已知 \(A\)、\(B\) 是椭圆 \(E: \dfrac{x^2}{a^2} + y^2 = 1(a>1)\) 的左、右顶点，椭圆 \(E\) 的长轴长是短轴长的 2 倍，点 \(M(m,0)(m>0)\) 与椭圆上的点的距离的最小值为 1.

\vspace{0.5em}

(1) 求椭圆的离心率和标准方程;

\vspace{0.5em}

(2) 求点 \(M\) 的坐标;

\vspace{0.5em}

(3) 过点 \(M\) 作直线 \(l\) 交椭圆 \(E\) 于 \(C\)、\(D\) 两点（与 \(A\)、\(B\) 不重合），连接 \(AC\)、\(BD\) 交于点 \(G\). 证明：点 \(G\) 在定直线上;

\vspace{1em}
【解答】
\textbf{【答案】}
(1) 离心率为 \(\dfrac{\sqrt{3}}{2}\)，标准方程为 \(\dfrac{x^2}{4} + y^2 = 1\)

(2) \(M(3,0)\)

(3) 证明见解析

\vspace{1em}

\textbf{【知识点】}
椭圆中的定直线、求椭圆的离心率或离心率的取值范围、根据椭圆的有界性求范围或最值、根据 \(a\)、\(b\)、\(c\) 求椭圆标准方程

\vspace{1em}

\textbf{【分析】}
(1) 根据椭圆的几何性质可求出 \(a\) 的值，进而可求得 \(c\) 的值，由此可得出椭圆 \(E\) 的离心率及其标准方程;

(2) 设 \(P(x_0,y_0)\)，利用两点间距离公式得 \(|PM| = \sqrt{\dfrac{3}{4}\left(x_0 - \dfrac{4}{3}m\right)^2 - \dfrac{1}{3}m^2 + 1}\)，然后根据 \(0 < m \le \dfrac{3}{2}\)、\(m > \dfrac{3}{2}\) 分类讨论求解即可;

(3) 设直线 \(l\) 的方程为 \(x = ty + 3\)，\(C(x_1,y_1)\)、\(D(x_2,y_2)\)，与椭圆方程联立方程，结合韦达定理得 \(y_1 + y_2 = -\dfrac{6}{5}ty_1y_2\)，写出直线 \(AC\)、\(BD\) 的方程，进而求解即可;

\vspace{1em}

\textbf{【详解】}

(1) 由题意可知，椭圆 \(E: \dfrac{x^2}{a^2} + y^2 = 1(a>1)\) 的长轴长为 \(2a\)，短轴长为 \(2\)，

由题意可得 \(a = 2\)，则 \(c = \sqrt{a^2 - 1} = \sqrt{3}\)，

因此，椭圆 \(E\) 的离心率为 \(e = \dfrac{c}{a} = \dfrac{\sqrt{3}}{2}\)，其标准方程为 \(\dfrac{x^2}{4} + y^2 = 1\).

\vspace{1em}

(2) 设 \(P(x_0,y_0)\) 是椭圆上一点，则 \(x_0^2 + 4y_0^2 = 4\)，

因为
\[
|PM| = \sqrt{(m - x_0)^2 + y_0^2} = \sqrt{x_0^2 - 2mx_0 + m^2 + 1 - \dfrac{x_0^2}{4}}
= \sqrt{\dfrac{3}{4}x_0^2 - 2mx_0 + m^2 + 1}
= \sqrt{\dfrac{3}{4}\left(x_0 - \dfrac{4m}{3}\right)^2 - \dfrac{1}{3}m^2 + 1}\
(-2 \le x_0 \le 2)
\]

若 \(0 < m \le \dfrac{3}{2}\) 时，则 \(0 < \dfrac{4m}{3} \le 2\)，\(|PM|_{\min} = \sqrt{1 - \dfrac{1}{3}m^2} = 1\)，解得 \(m = 0\)（舍去），

若 \(m > \dfrac{3}{2}\) 时，则 \(\dfrac{4m}{3} > 2\)，则 \(|PM|_{\min} = \sqrt{\dfrac{3}{4} \cdot 4 - 4m + m^2 + 1} = 1\)，解得 \(m = 1\)（舍去）或 \(m = 3\)，

所以 \(M\) 点的坐标为 \((3,0)\).

\vspace{1em}

(3) 设直线 \(l\) 的方程为 \(x = ty + 3\)，\(C(x_1,y_1)\)、\(D(x_2,y_2)\)，

由
\[
\begin{cases}
x = ty + 3 \\
\dfrac{x^2}{4} + y^2 = 1
\end{cases}
\]
得 \((t^2 + 4)y^2 + 6ty + 5 = 0\)，所以 \(y_1 + y_2 =- \dfrac{6t}{t^2 + 4}\)，\(y_1y_2 = \dfrac{5}{t^2 + 4}\)，

所以 \(y_1 + y_2 = -\dfrac{6}{5}ty_1y_2\)， \; \textcircled{1}

由 \(\Delta = 16t^2 - 80 > 0\)，得 \(t > \sqrt{5}\) 或 \(t < -\sqrt{5}\)，

易知直线 \(AC\) 的方程为 \(y = \dfrac{y_1}{x_1 + 2}(x + 2)\)， \; \textcircled{2}

直线 \(BD\) 的方程为 \(y = \dfrac{y_2}{x_2 - 2}(x - 2)\)， \; \textcircled{3}

联立 \textcircled{2}\textcircled{3}，消去 \(y\)，得
\[
\dfrac{x + 2}{x - 2} = \dfrac{(x_1 + 2)y_2}{(x_2 - 2)y_1} = \dfrac{(ty_1 + 5)y_2}{(ty_2 + 1)y_1} = \dfrac{ty_1y_2 + 5y_2}{ty_1y_2 + y_1}, \quad \textcircled{4}
\]

联立 \textcircled{1}\textcircled{4}，消去 \(ty_1y_2\)，则
\[
\dfrac{x + 2}{x - 2} = \dfrac{-\dfrac{5}{6}(y_1 + y_2) + 5y_2}{-\dfrac{5}{6}(y_1 + y_2) + y_1} = -5,
\]

解得 \(x = \dfrac{4}{3}\)，即点 \(G\) 在直线 \(x = \dfrac{4}{3}\) 上.

\vspace{1em}

\textbf{【点睛】}
方法点睛：求定值问题常见的方法有两种：

(1) 从特殊入手，求出定值，再证明这个值与变量无关;

(2) 直接推理、计算，并在计算推理的过程中消去变量，从而得到定值.
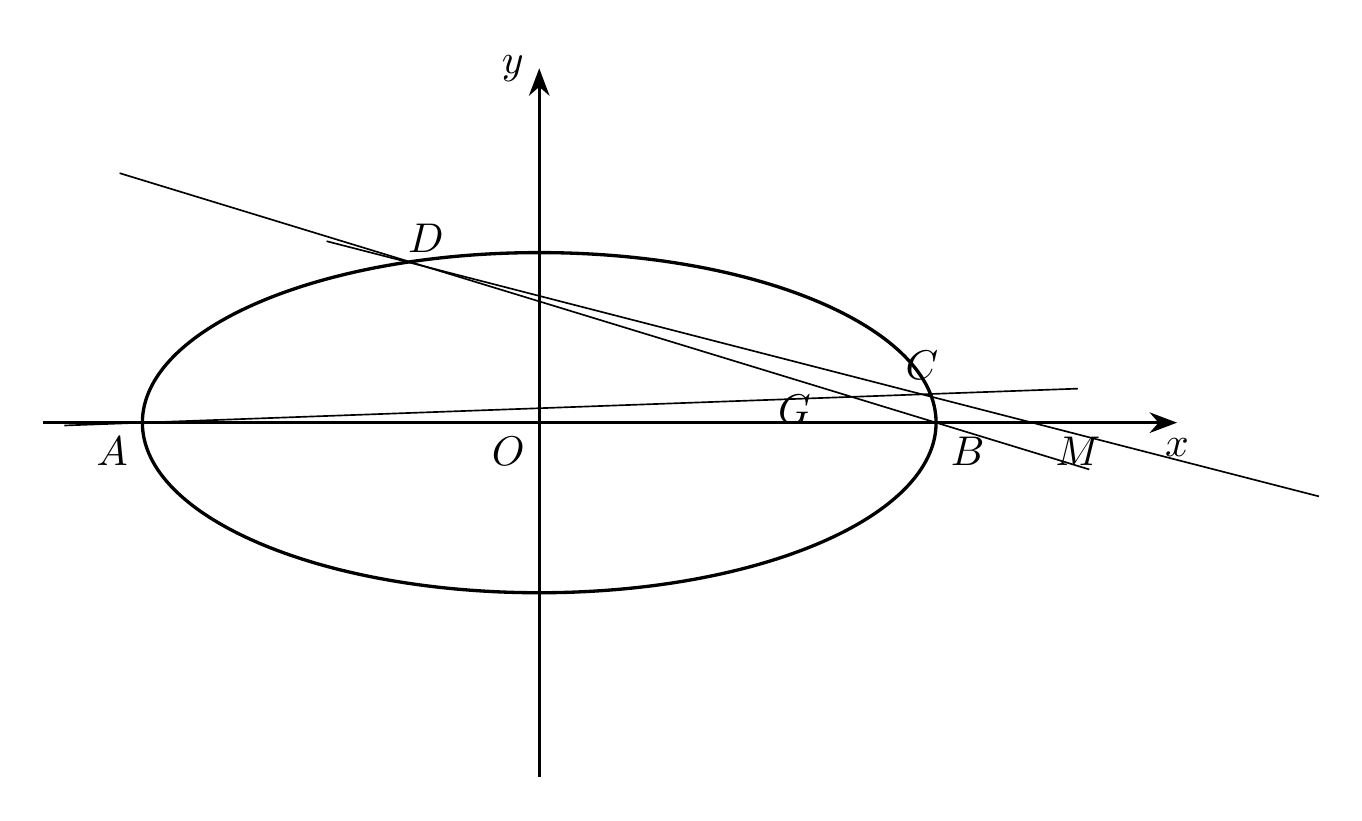